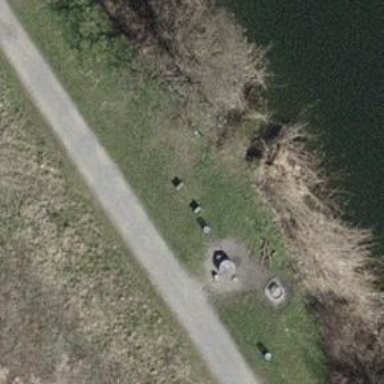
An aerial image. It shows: BBQ amenity.